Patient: sex M, age 78
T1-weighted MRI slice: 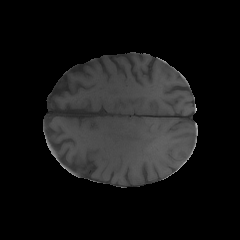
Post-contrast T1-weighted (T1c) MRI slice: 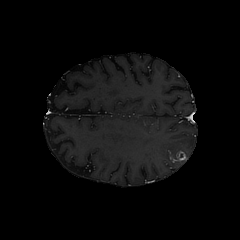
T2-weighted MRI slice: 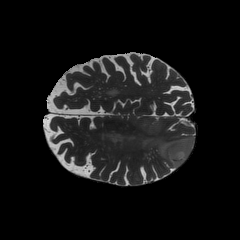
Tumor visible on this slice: yes
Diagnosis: Glioblastoma, IDH-wildtype
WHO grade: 4